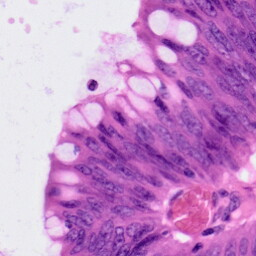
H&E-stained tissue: Colon